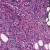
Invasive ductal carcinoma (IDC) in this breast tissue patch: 0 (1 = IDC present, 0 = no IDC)